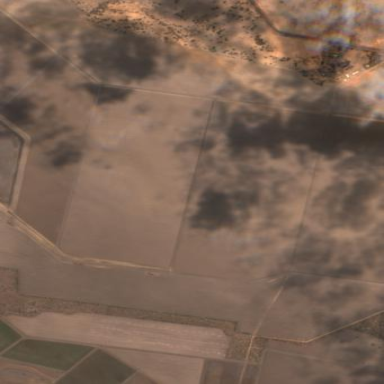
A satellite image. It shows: Farmland with cotton crops.